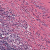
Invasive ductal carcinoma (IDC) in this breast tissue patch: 0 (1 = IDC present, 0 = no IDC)